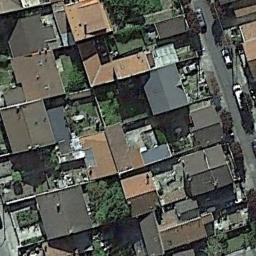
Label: dense_residential